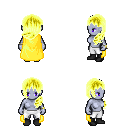
a pixel art fantasy rpg character, female body template, dark elf, purple skin, yellow cape, white pants, gold left-swept hairstyle, bracelets, black shoes, four views (front, back, left, right), 2x2 character sprite sheet, small pixel art, hard edges, no anti-aliasing